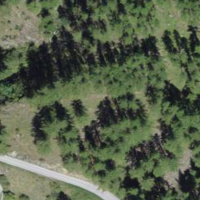
EUNIS habitat code: 44
Species observed at this site:
Aporia crataegi
Parnassius apollo